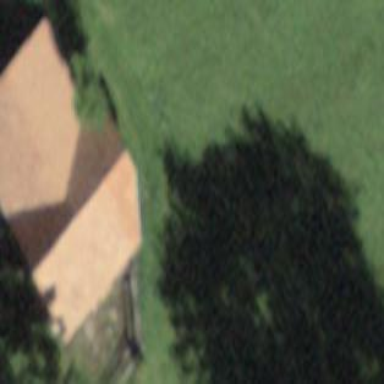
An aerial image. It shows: Barn.